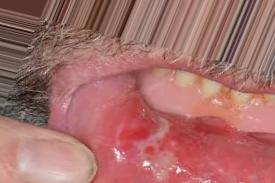
Condition: Mouth Ulcer